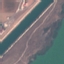
Land use / land cover class: River